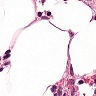
Metastatic tissue present: no